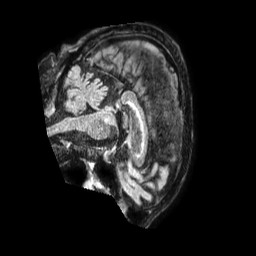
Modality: FLAIR
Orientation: sagittal
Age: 83
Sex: male
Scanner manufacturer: philips
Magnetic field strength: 1.5 T
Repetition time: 4.8 s
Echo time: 0.3317 s